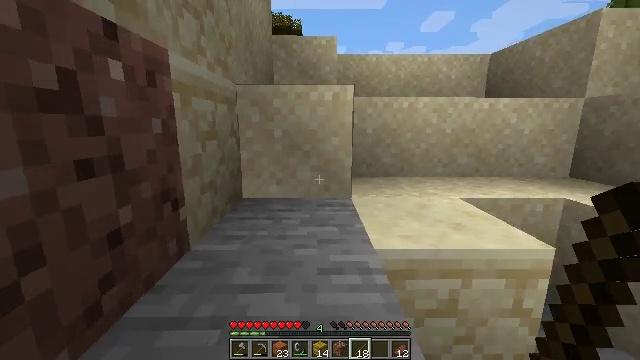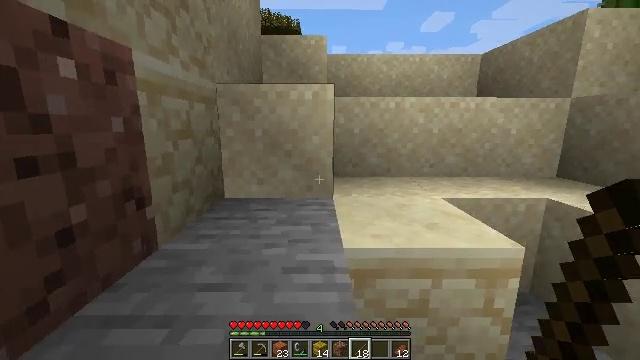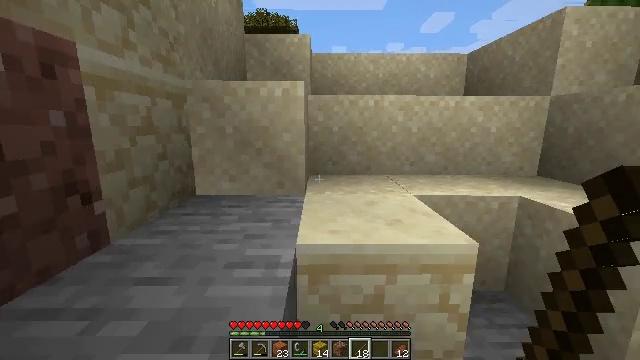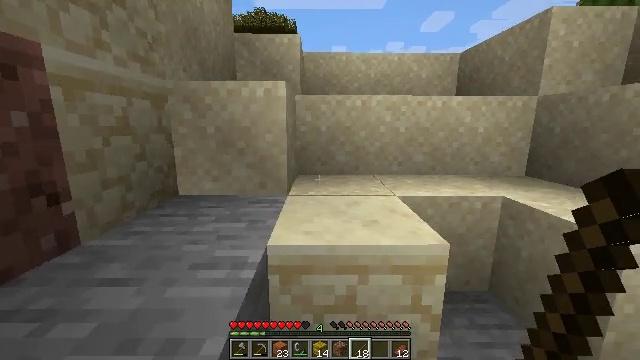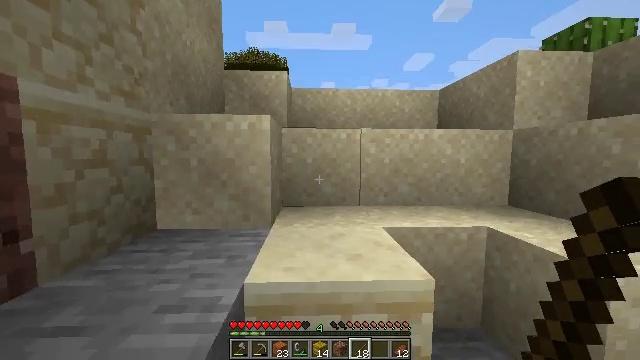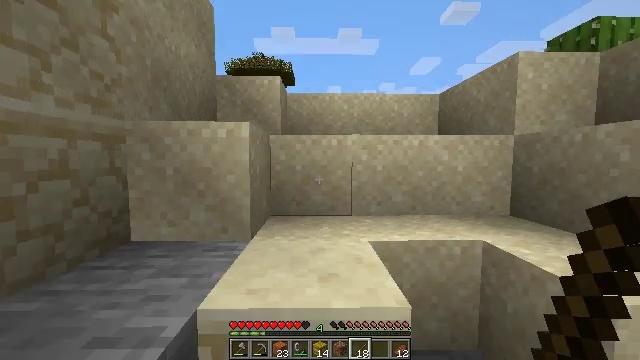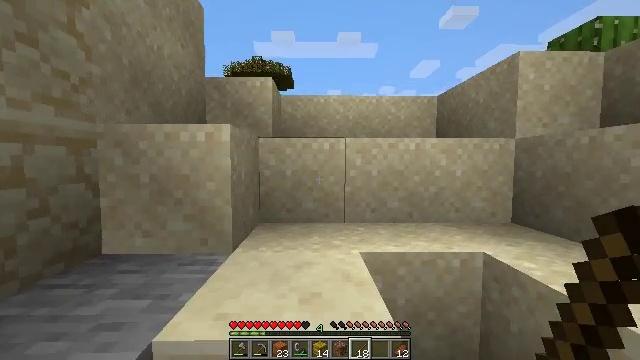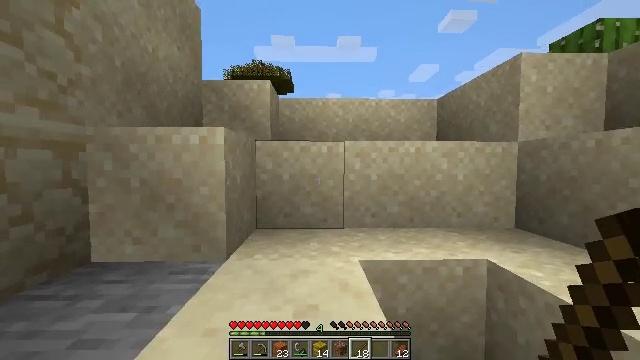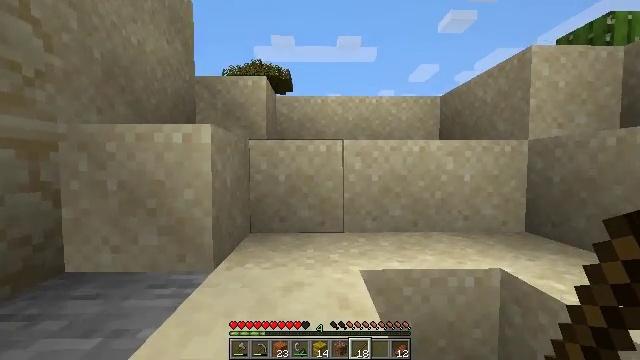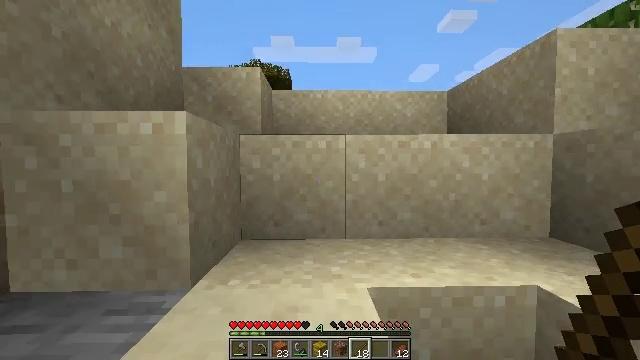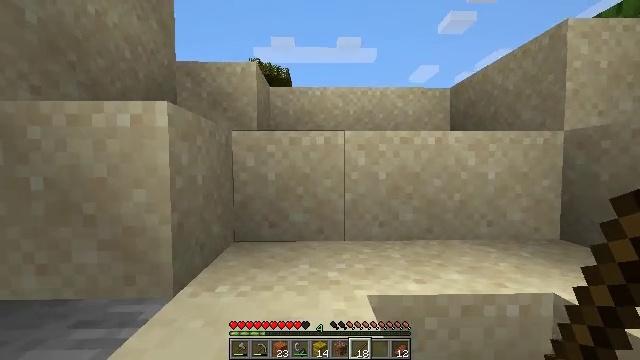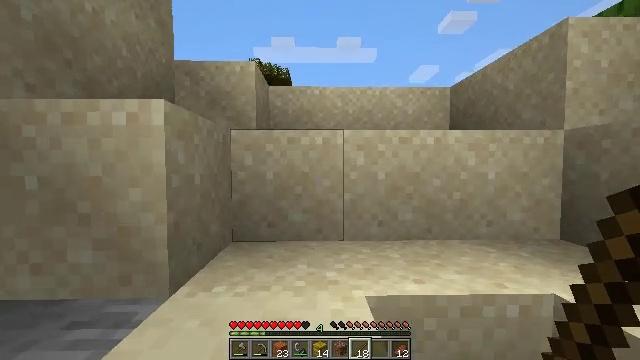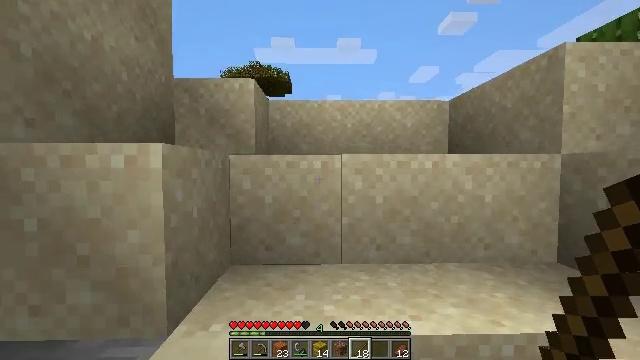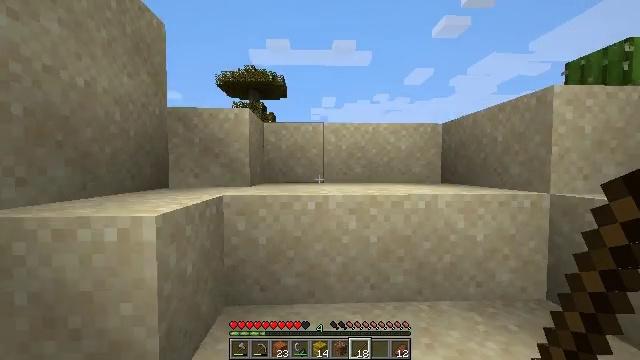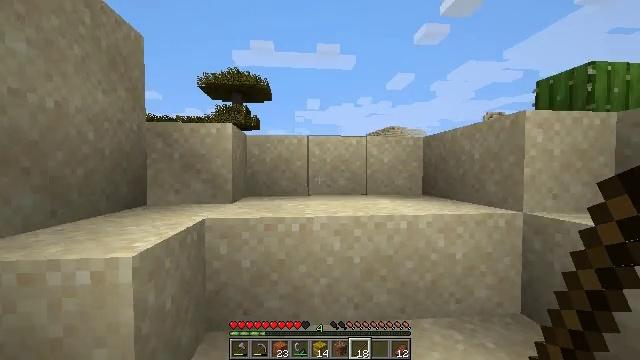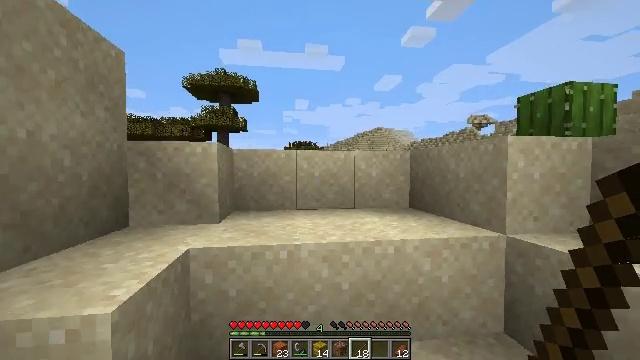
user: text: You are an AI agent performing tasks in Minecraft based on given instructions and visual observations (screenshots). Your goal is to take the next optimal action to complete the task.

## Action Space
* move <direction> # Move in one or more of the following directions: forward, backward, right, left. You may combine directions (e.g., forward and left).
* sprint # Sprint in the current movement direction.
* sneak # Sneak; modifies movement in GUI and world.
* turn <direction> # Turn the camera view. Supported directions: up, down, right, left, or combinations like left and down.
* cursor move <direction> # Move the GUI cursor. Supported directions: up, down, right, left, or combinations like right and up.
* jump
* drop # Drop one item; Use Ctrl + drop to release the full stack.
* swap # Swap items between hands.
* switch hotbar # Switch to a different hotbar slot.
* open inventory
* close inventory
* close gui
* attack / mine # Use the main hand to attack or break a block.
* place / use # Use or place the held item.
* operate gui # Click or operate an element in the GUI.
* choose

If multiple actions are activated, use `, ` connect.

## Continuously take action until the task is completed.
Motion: motion action
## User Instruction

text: Collect the dead bush from dry areas.
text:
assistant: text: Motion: move forward and move right
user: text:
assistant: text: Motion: move forward and move right
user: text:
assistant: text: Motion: move forward and move right
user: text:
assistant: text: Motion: move forward and move right, turn right and up
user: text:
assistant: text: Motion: move forward and move right, turn left and up
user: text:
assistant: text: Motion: move forward
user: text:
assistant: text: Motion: move forward
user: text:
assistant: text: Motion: move forward
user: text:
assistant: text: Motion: move forward
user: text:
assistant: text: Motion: move forward
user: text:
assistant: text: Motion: move forward
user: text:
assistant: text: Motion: move forward, sprint, jump
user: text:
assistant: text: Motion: move forward, sprint, turn right, jump
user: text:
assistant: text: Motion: move forward, sprint, turn right, jump
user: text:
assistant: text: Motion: move forward, sprint, turn right, jump
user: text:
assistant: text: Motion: move forward, sprint, jump
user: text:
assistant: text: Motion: move forward, sprint, turn right, jump
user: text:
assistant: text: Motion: move forward, sprint, jump
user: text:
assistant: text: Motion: move forward, sprint, jump
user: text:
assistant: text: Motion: move forward, sprint, jump
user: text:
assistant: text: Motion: move forward, sprint, jump
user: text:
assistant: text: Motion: move forward, sprint, jump
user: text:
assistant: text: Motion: move forward, sprint, jump
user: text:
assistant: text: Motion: move forward, sprint, turn right and down, jump
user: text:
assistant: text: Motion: move forward, sprint, turn right and down, jump
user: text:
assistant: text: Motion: move forward, sprint, turn right and down, jump
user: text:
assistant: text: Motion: move forward, sprint, turn right, jump
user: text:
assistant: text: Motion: move forward, sprint, turn right, jump
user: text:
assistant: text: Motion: move forward, sprint, turn right, jump
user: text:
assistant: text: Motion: move forward, sprint, turn right, jump